Question: TypeScript version of both windows/system32 and VS is same i.e. 3.0.3 but I'm still receiving an error.

'''
export declare class ApplicationInitStatus {
private appInits;
private resolve;
private reject;
private initialized;
readonly donePromise: Promise<any>;
readonly done = false;
constructor(appInits: (() => any)[]);
}
'''
Error at 'readonly done = false;' in this statement.
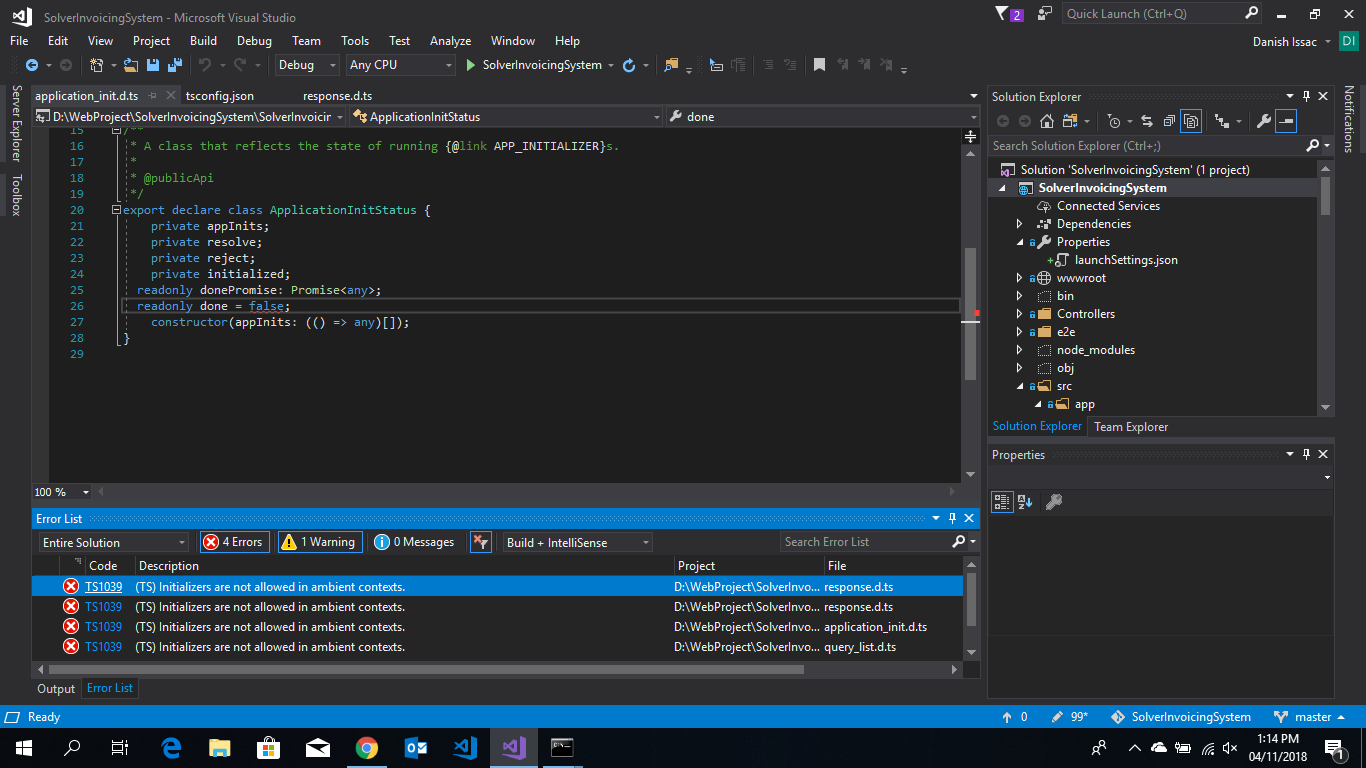
Answer: Since you use 'declare'in a 'd.ts' file the class must not contain any code (including initialization of fields). 'declare' is used to tell the typescript compiler about classes that already are defined in Javscript (for interoperability).
If you want to create a new class in Typescript remove the 'declare' and move the code to a 'ts' file.
If you want to declare a class that exists in Javacript remove the 'readonly done = false' replace it with 'readonly done: boolean' or 'readonly done: false' (the 'false' literal type not the value 'false')